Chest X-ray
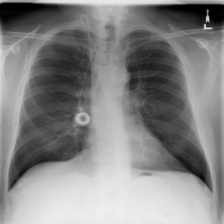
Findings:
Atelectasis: negative
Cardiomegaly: negative
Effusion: negative
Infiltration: negative
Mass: negative
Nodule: negative
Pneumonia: negative
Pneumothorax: negative
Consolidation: negative
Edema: negative
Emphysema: negative
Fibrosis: negative
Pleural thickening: negative
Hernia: negative